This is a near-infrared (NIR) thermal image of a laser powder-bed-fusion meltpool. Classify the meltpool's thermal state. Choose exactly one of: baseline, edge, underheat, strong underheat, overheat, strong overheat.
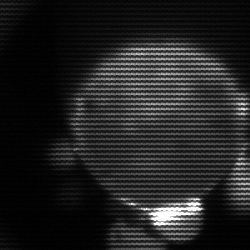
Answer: edge